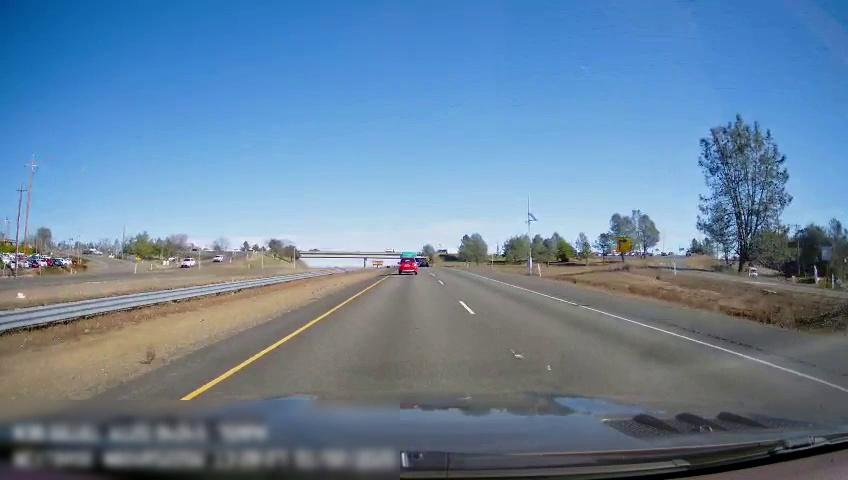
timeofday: Day
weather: Sunny
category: Drivable Space
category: Drivable Space
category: Drivable Space
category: Vehicles | SUV
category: Vehicles | SUV
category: Vehicles | SUV
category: Lanes | Current Lane
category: Lanes | Current Lane
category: Lanes | Alternate Lane
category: Traffic | Signs
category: Traffic | Signs